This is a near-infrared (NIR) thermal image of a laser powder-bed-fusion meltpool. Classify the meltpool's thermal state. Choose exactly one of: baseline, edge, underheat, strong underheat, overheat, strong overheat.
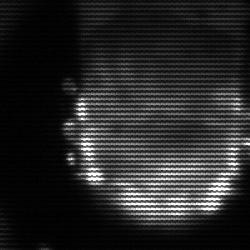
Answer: baseline